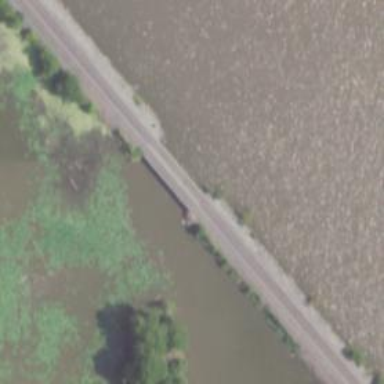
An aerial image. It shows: Bridge over railway siding.